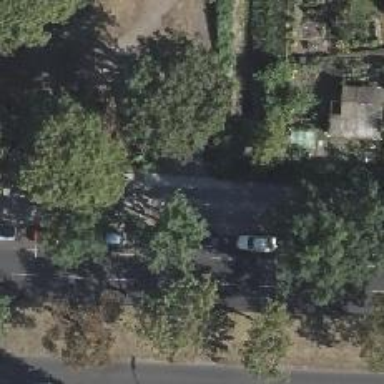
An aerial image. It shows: Sidewalk.